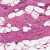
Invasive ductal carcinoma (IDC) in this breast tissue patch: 0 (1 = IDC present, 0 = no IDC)